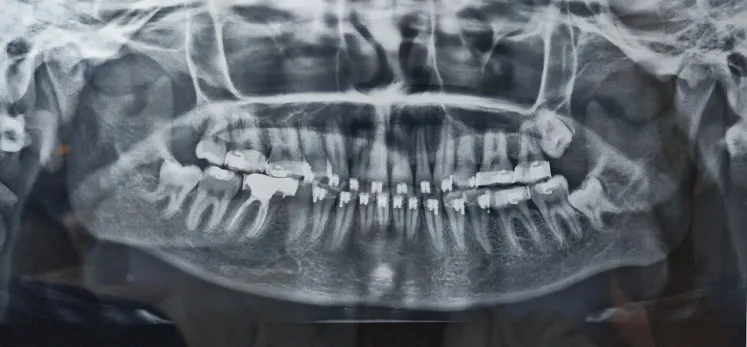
Post-treatment orthopantomogram.
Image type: radiology (x_ray)